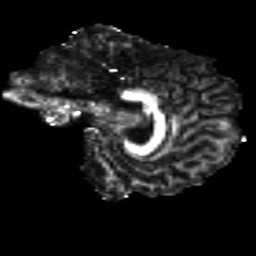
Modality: FA
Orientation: sagittal
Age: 25
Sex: male
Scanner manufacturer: siemens
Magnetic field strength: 3 T
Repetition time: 8.8 s
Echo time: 0.085 s